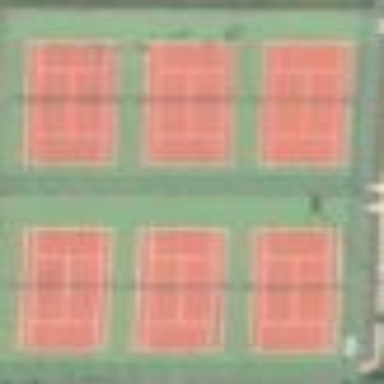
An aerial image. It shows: Tennis court on pitch designated for leisure land.